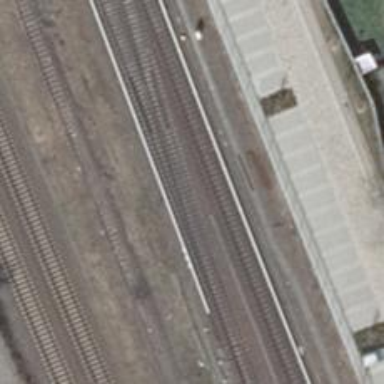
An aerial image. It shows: Railway signal.